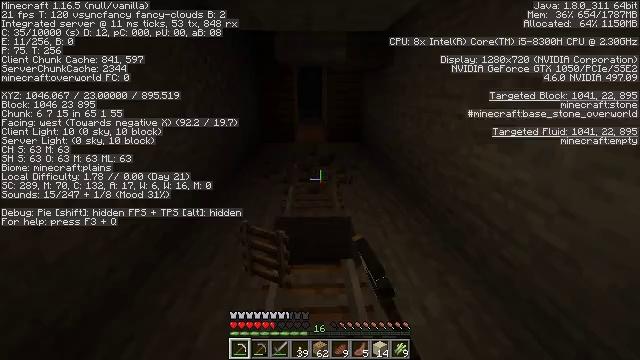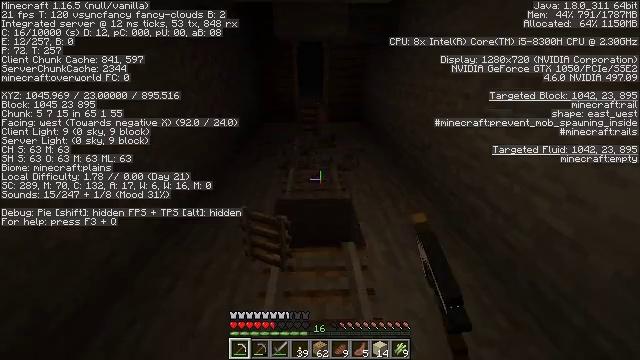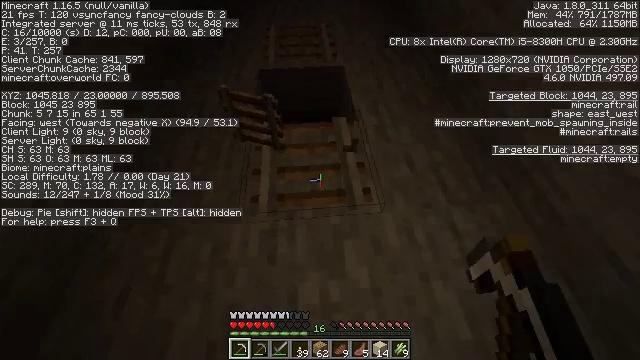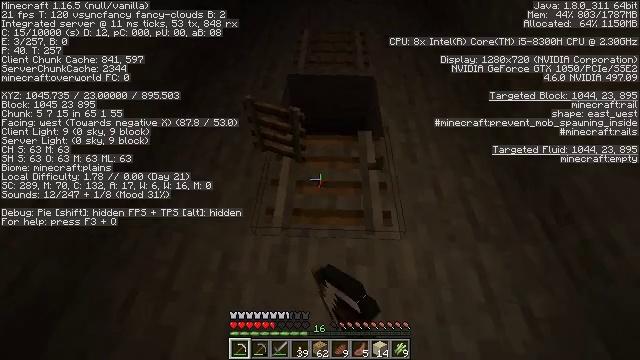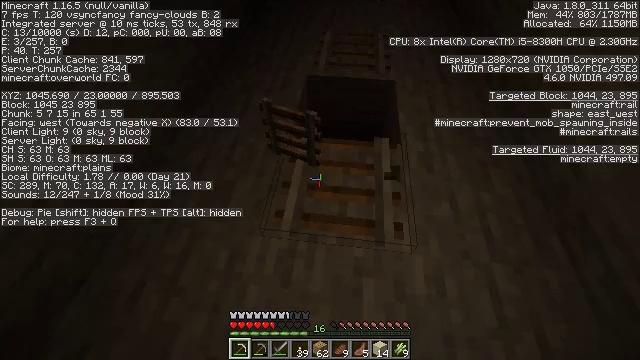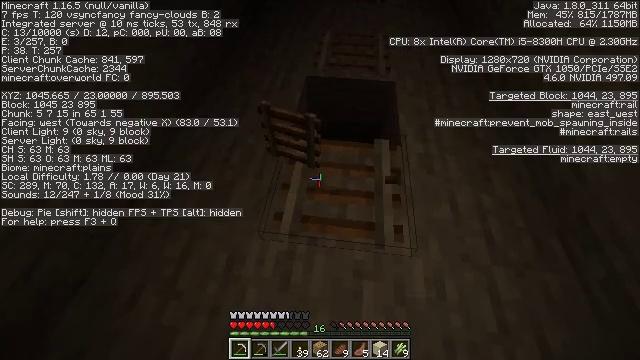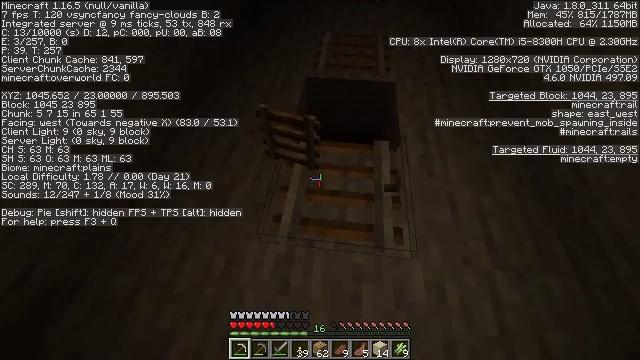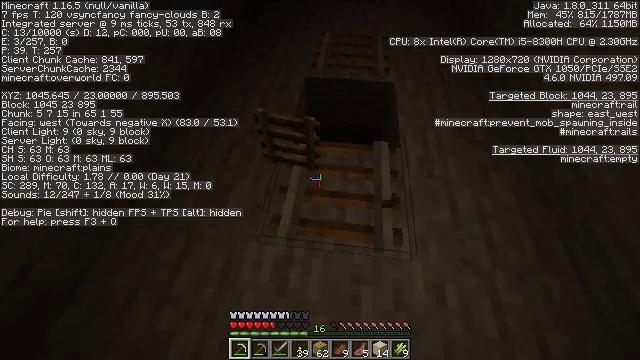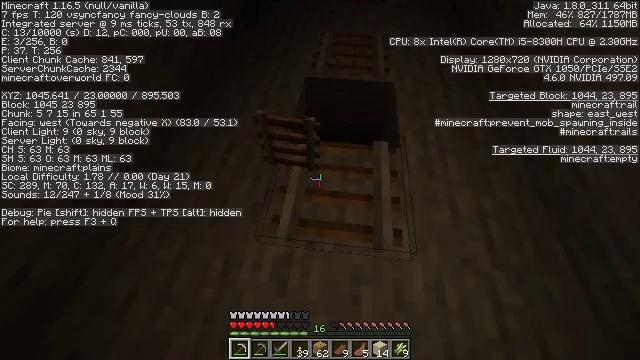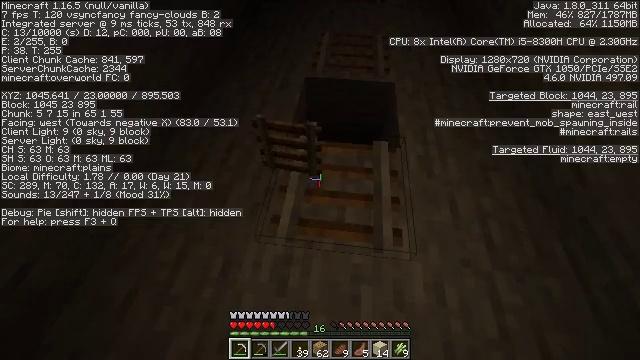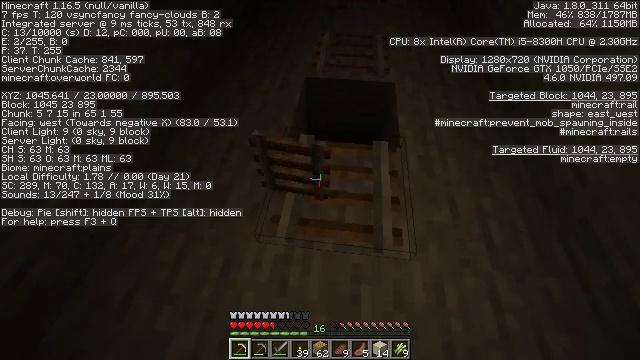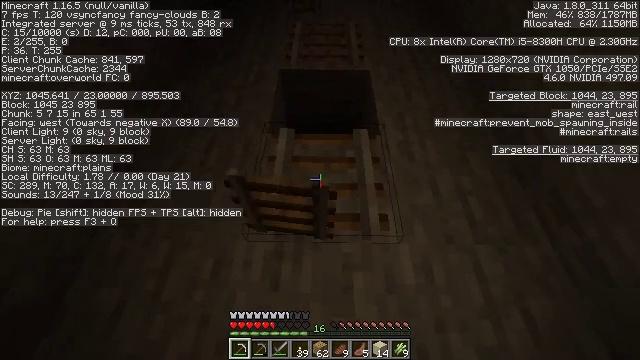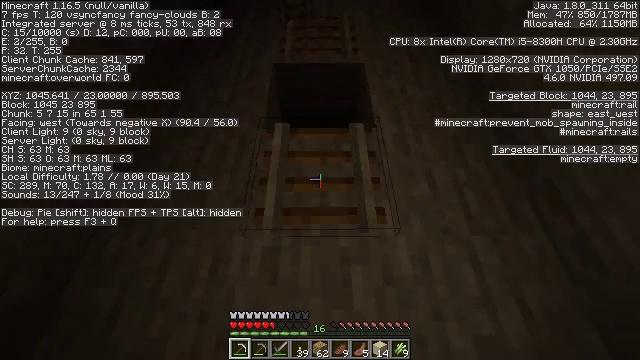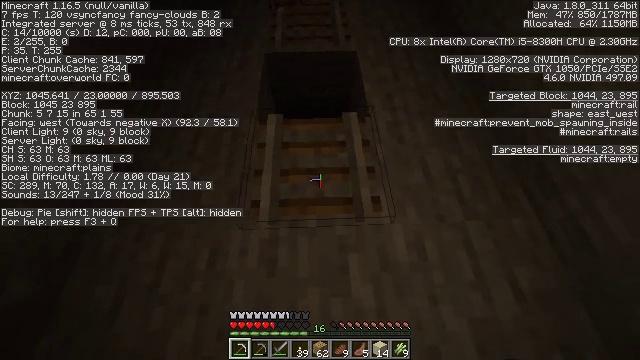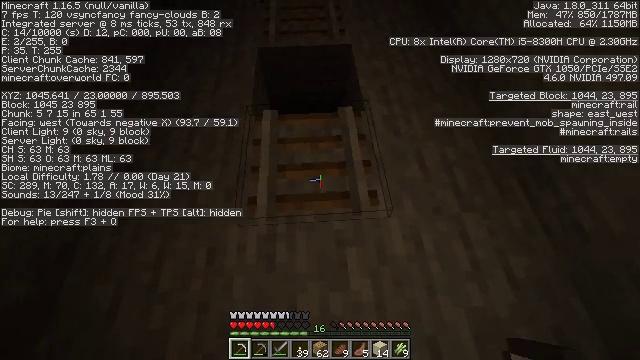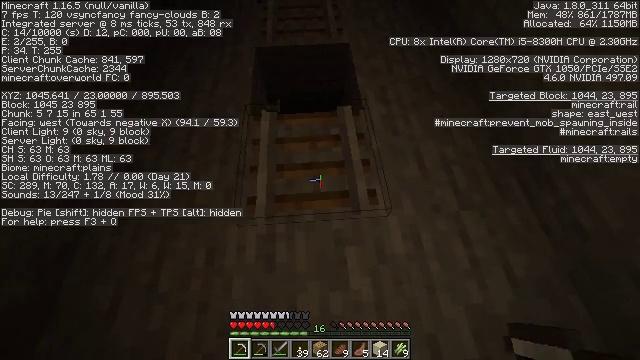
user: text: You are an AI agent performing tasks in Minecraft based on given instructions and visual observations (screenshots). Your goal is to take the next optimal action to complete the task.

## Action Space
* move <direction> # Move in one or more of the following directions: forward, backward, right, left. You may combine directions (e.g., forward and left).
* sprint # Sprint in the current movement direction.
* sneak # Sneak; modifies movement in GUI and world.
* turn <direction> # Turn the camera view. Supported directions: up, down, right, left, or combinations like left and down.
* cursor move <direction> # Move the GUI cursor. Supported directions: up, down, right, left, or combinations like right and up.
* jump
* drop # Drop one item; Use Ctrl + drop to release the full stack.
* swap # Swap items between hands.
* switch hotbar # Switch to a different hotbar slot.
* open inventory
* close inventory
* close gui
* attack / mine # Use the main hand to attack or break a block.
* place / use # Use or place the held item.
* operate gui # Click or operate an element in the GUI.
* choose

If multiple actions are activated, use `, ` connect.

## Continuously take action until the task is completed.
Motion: motion action
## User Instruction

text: Gather the rail for future use.
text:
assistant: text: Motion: move forward
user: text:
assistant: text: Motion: move forward, turn right and down, attack / mine
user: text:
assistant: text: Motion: turn left
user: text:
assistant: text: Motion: turn left
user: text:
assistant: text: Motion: no_op
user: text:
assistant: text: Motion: no_op
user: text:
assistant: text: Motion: no_op
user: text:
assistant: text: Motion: no_op
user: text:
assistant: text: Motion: no_op
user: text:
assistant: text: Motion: no_op
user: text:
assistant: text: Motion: turn right and down
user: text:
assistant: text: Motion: turn right and down
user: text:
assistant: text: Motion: turn right and down
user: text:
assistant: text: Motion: turn right and down
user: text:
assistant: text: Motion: attack / mine
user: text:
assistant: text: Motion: attack / mine
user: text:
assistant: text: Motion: attack / mine
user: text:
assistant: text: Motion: attack / mine
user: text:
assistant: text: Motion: attack / mine
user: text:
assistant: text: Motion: attack / mine
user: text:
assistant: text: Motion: attack / mine
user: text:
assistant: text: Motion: attack / mine
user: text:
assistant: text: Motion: move left, attack / mine
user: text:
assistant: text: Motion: move left
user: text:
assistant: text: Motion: move forward and move left
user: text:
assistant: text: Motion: move forward and move left
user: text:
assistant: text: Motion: no_op